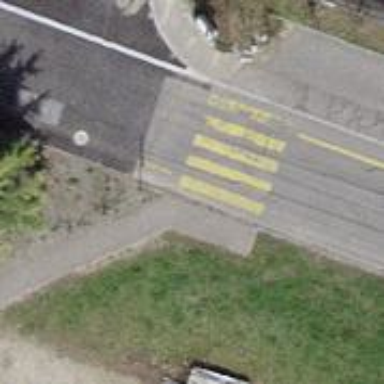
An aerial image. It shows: Uncontrolled zebra crossing with yellow markings on the road.